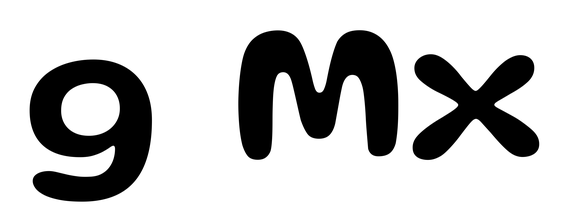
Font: Gluten_Medium